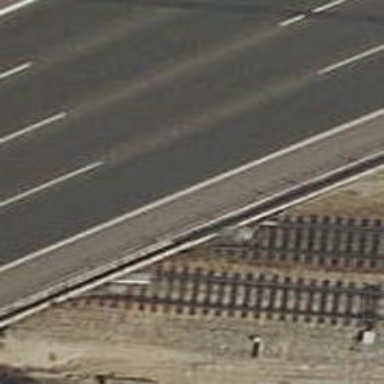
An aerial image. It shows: Railway track with contact line for electrification.